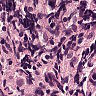
Metastatic tissue present: no